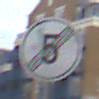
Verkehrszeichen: EndeGeschwindigkeit5
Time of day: MorningAfternoon
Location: Outdoor (Urban)
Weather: Overcast
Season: NotSpecified
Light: Natural